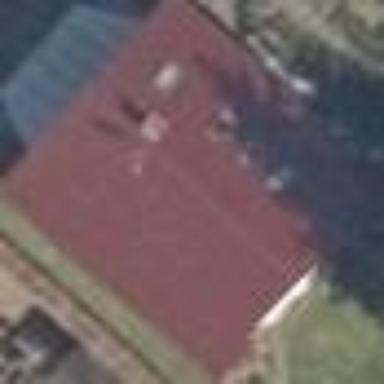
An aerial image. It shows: Building.